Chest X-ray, PA view. Patient: 27 years old, sex M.
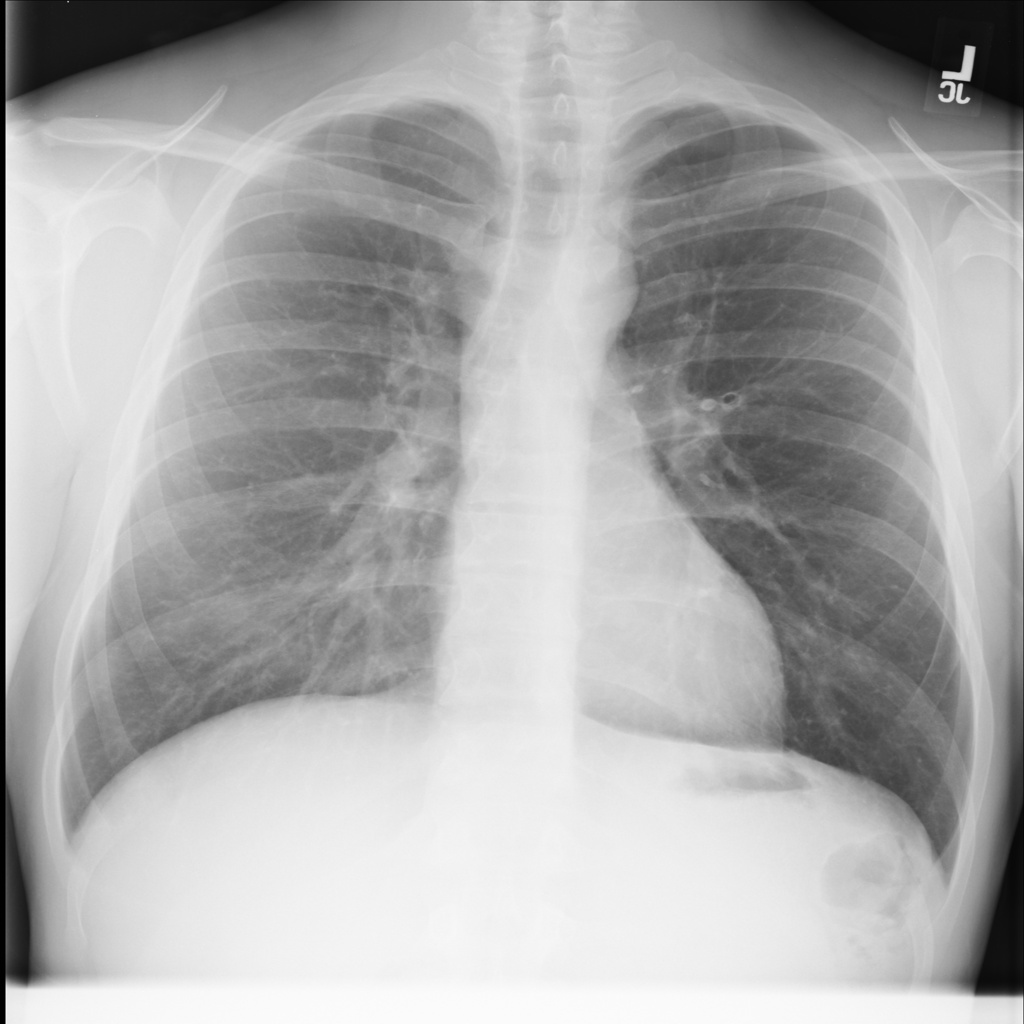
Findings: Infiltration